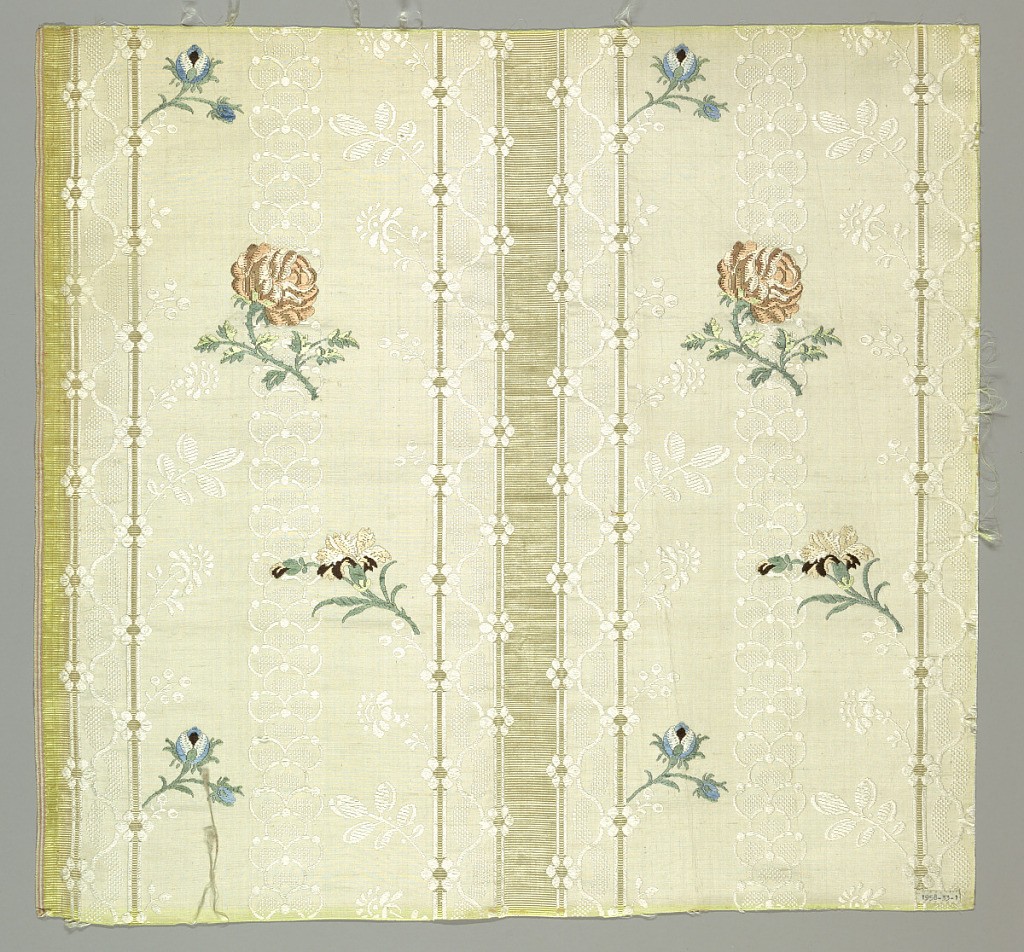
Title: Textile
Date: late 18th century
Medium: silk Technique: brocaded
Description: White ribbed ground with grouped stripes. Brocaded in detached design of rosebuds and carnations in reds, blues and greens.